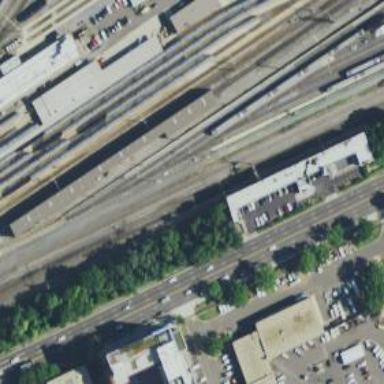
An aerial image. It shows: Junction on the railway.